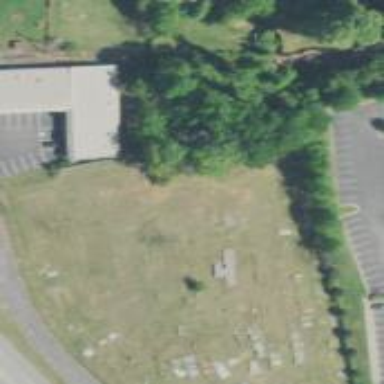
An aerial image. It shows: Cemetery.